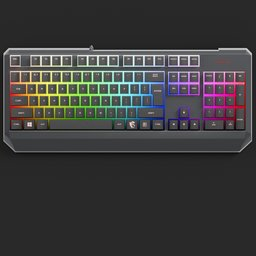
Label: electronics